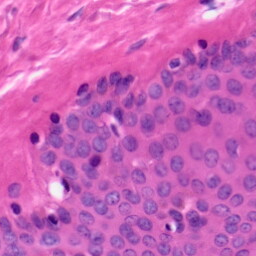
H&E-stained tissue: Skin